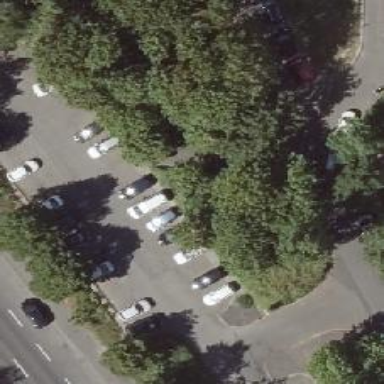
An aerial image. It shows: Asphalt footway.